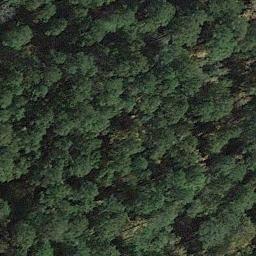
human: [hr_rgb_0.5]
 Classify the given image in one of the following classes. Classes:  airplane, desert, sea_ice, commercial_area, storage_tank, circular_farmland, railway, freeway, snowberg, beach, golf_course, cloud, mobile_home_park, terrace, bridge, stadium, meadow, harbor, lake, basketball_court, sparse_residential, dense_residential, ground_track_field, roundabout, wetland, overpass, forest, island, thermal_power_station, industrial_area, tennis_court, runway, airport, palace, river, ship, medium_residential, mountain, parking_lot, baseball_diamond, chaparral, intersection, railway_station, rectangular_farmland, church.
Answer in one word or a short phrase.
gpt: forest